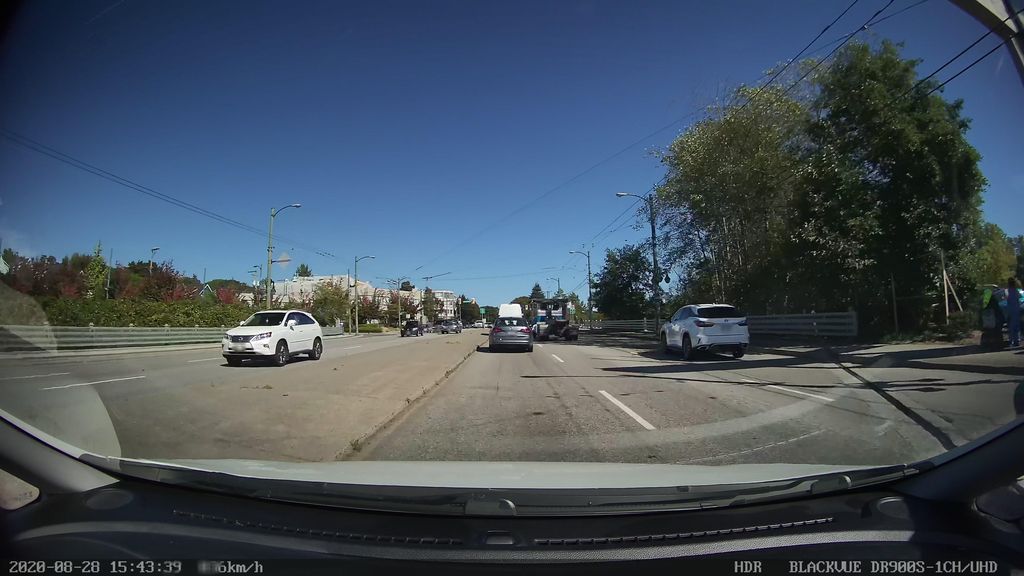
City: vancouver